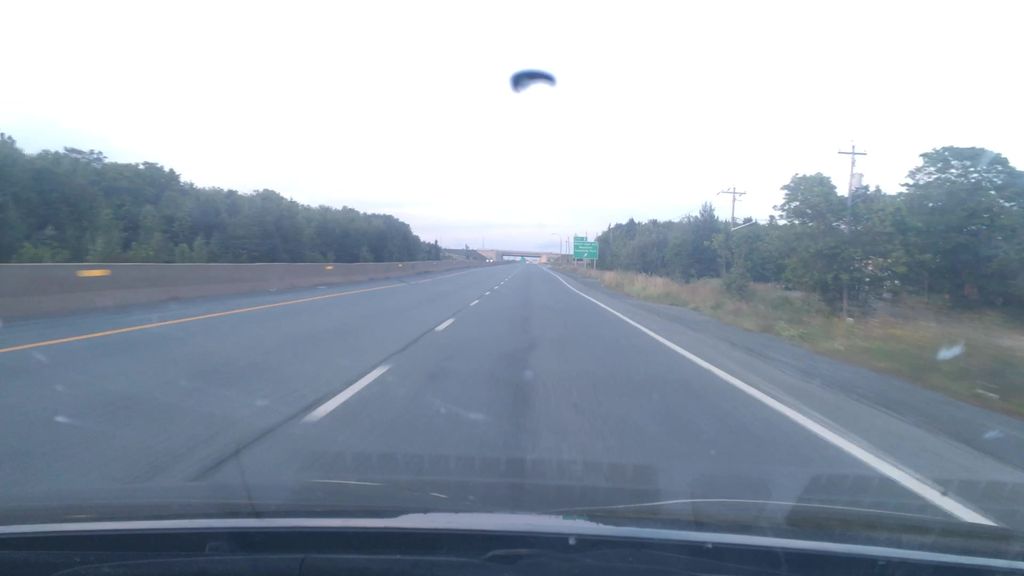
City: halifax